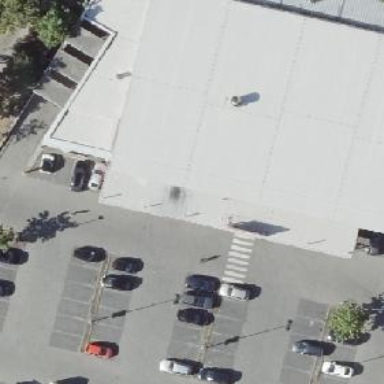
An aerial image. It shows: Bakery.